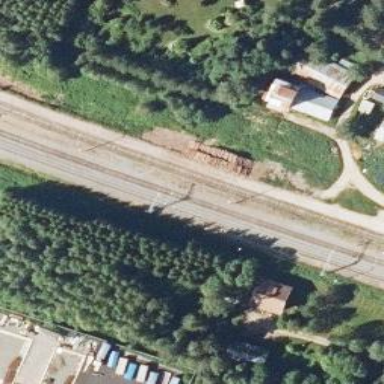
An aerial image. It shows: Railway track with electrified contact lines. This is siding track.